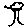
Label: tree